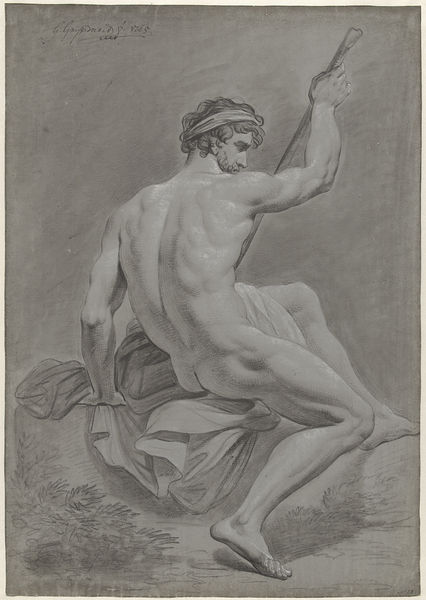
Titel: Zittend mannelijk naakt, op de rug gezien, met stok
Künstler: Geerlig Grijpmoed
Standort: Amsterdam
Institution: Rijksmuseum
Schlagwörter: mann, nackt, schatten, rücken, skizze, zeichnung, tuch, silber, sitzend, pflanzen, locken, bein, stab, haarband, muskeln, bleistift, entwurf, david